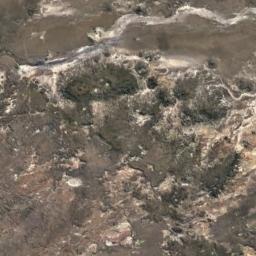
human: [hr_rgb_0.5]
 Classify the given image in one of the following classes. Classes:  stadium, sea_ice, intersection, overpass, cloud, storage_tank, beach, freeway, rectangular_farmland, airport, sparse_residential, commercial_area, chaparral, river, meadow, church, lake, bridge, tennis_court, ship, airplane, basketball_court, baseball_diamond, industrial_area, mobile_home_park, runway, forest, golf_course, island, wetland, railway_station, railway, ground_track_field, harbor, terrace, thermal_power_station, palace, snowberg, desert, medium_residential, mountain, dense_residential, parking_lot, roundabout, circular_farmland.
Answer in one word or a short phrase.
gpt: desert